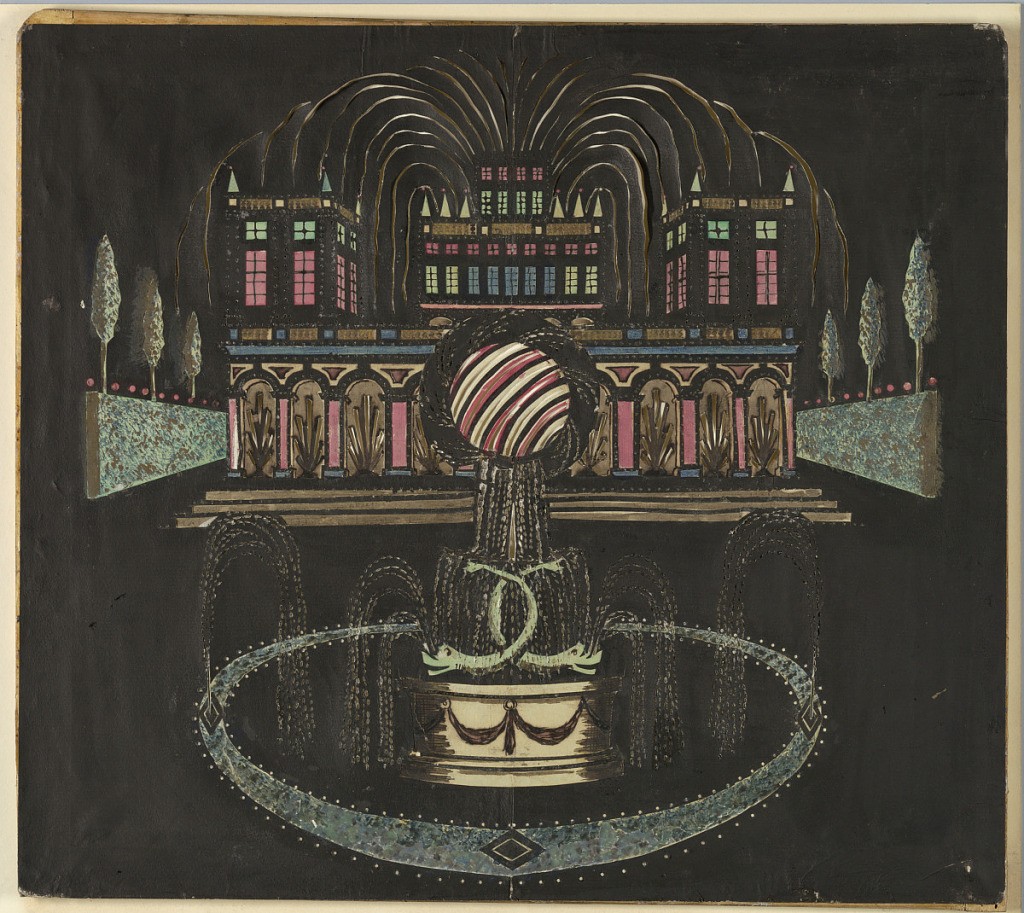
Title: Palace and Fountain
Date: ca. 1780
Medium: Cut paper on wood frame
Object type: Lantern slide
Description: Magic lantern slide, optical toy. On black field, a palace in the background, from the top of which fireworks spray out. Hedge with bushes and flowers at either side, receding into background. In foreground, a fountain with two serpents holding up a globe. Pinks, greens, and white.